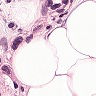
Metastatic tissue present: yes